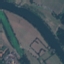
Label: River